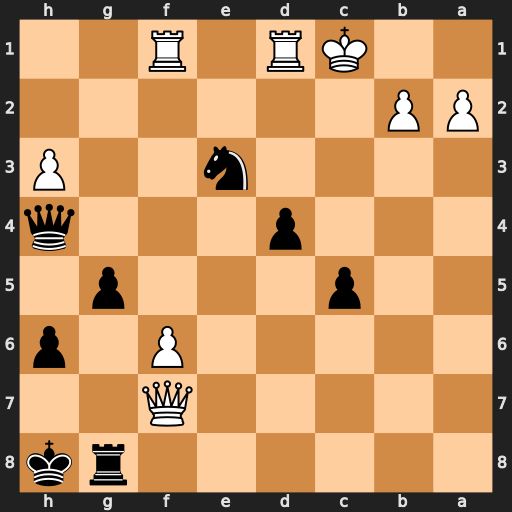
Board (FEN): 6rk/5Q2/5P1p/2p3p1/3p3q/4n2P/PP6/2KR1R2
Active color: b
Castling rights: -
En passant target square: -
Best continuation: Qe4 Rf2 Nxd1